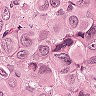
Metastatic tissue present: yes